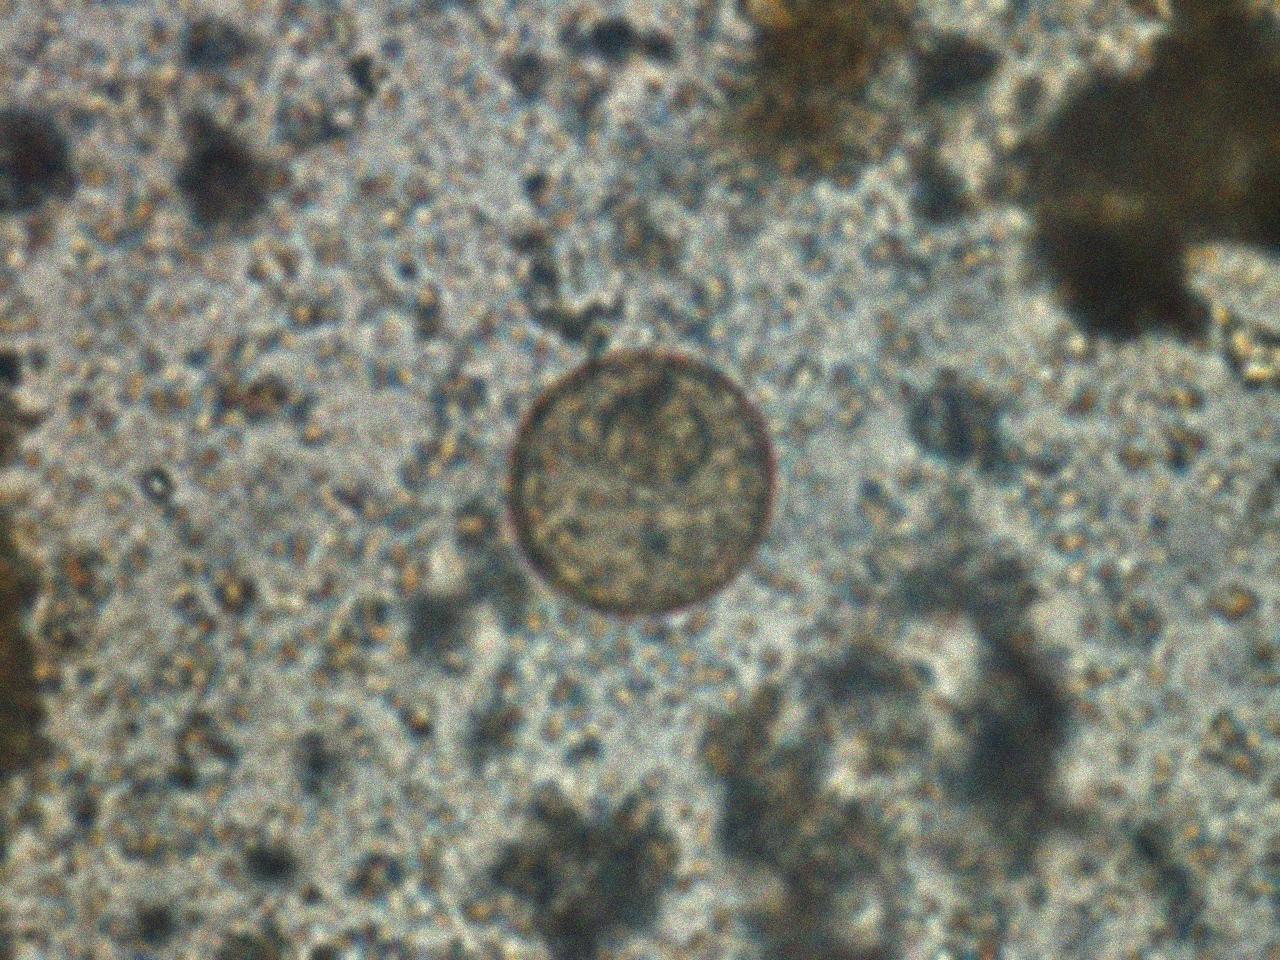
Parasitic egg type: Hymenolepis diminuta